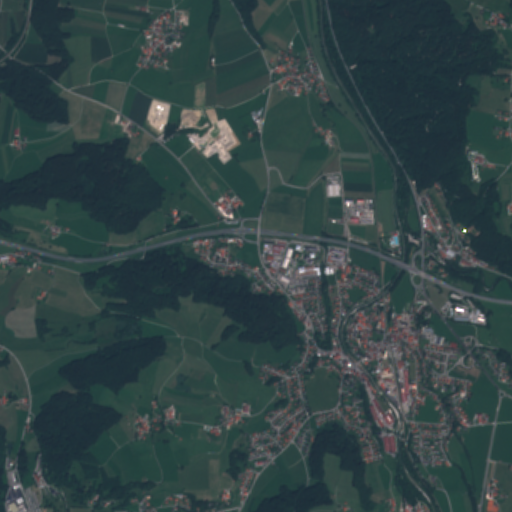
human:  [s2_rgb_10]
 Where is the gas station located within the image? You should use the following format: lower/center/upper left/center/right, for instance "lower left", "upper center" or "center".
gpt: The gas station is located in the center of the image.
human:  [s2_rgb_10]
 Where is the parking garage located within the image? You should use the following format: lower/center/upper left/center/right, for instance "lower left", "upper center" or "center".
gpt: The parking garage is located in the center of the image.
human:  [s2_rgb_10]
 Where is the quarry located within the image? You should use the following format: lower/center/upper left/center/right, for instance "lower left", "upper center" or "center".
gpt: The quarry is located in the upper left of the image.
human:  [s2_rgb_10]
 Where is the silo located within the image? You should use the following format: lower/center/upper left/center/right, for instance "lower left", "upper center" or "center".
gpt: The silo is located in the lower left of the image.
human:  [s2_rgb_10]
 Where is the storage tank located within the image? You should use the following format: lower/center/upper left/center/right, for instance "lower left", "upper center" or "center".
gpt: The storage tank is located in the center of the image.
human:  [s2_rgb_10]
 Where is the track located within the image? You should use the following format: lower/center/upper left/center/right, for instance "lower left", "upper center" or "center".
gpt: The track is located in the lower right of the image.
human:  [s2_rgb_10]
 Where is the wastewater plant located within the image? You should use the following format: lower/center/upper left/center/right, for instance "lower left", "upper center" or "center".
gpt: The wastewater plant is located in the lower left of the image.
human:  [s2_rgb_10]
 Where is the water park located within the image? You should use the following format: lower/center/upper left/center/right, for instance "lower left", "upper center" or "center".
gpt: The water park is located in the center right of the image.
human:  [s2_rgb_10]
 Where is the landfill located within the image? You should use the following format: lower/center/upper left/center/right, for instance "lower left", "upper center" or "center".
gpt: There is no landfill in the image.